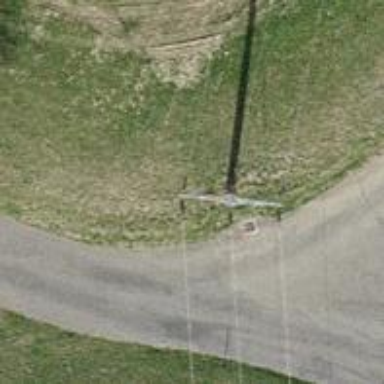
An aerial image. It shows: Concrete power pole.